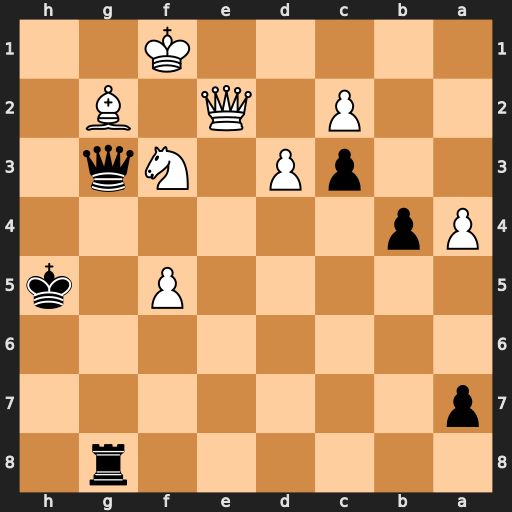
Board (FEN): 6r1/p7/8/5P1k/Pp6/2pP1Nq1/2P1Q1B1/5K2
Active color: b
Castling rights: -
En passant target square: -
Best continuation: Qxg2+ Qxg2 Rxg2 Kxg2 b3 cxb3 c2